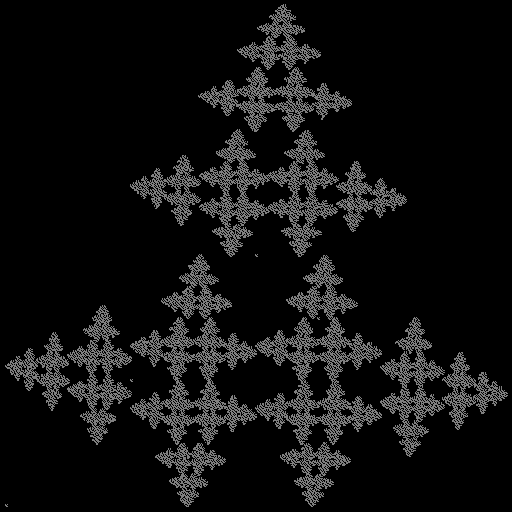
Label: crystal